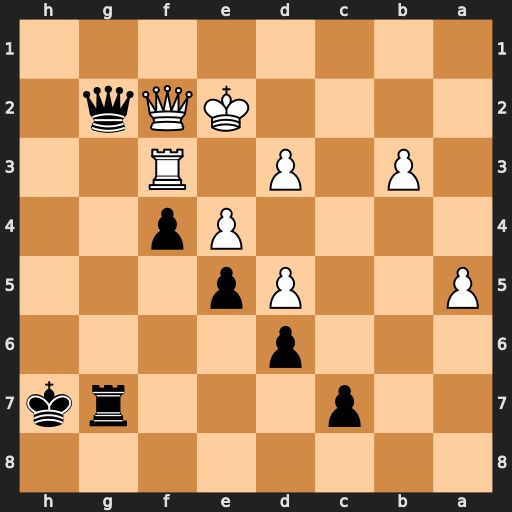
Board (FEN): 8/2p3rk/3p4/P2Pp3/4Pp2/1P1P1R2/4KQq1/8
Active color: b
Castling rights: -
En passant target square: -
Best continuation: Qh1 Qf1 Rg2+ Ke1 Qh4+ Rf2 f3 a6 Rh2 a7 Rh1 Qxh1 Qxh1+